Interaction volume radius: 5 \u00c5
Interaction volume height: 15 \u00c5
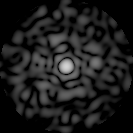
Disorder parameter: 0.8614